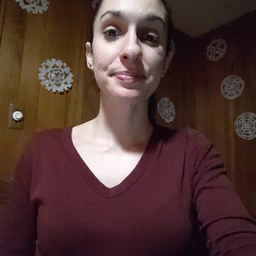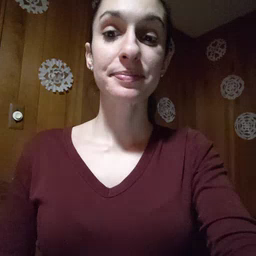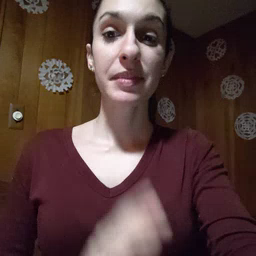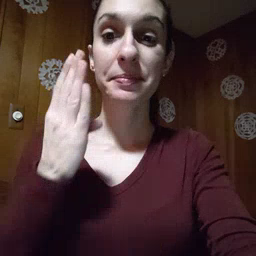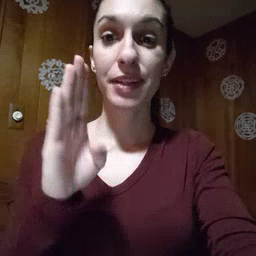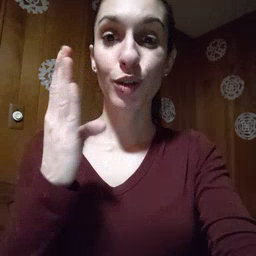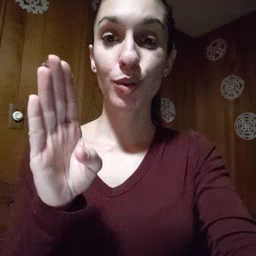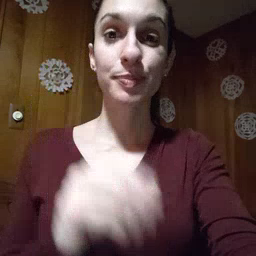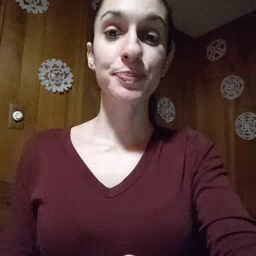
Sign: blue